Question: I know that virtually anything is possible with CSS, but I'm a bit stumped on how to achieve this layout model.

I'll let the image do most of the talking. Two columns, both fixed width and centered in the browser (to begin with). I'm stumped as to how to make the main column expand fluidly as screen size allows. I can give the main column a min-width as the baseline, but how can it expand fluidly to fill the remaining right hand portion of the browser viewport? All-the-while the layout should stay centered.
I'm the type who likes to experiment until I figure something out, but I'm not sure where to even begin here. Would negative margins, max-width % values, min-width px values, and overflow:hidden be a place to begin?
I guess what I'm asking is, has anyone achieved this layout in the past? Is there a way to achieve it that doesn't seem too "duct-taped" together? Hopefully I'm missing something obvious!
Any help, tips, or relevant links are greatly appreciated!
Thanks!
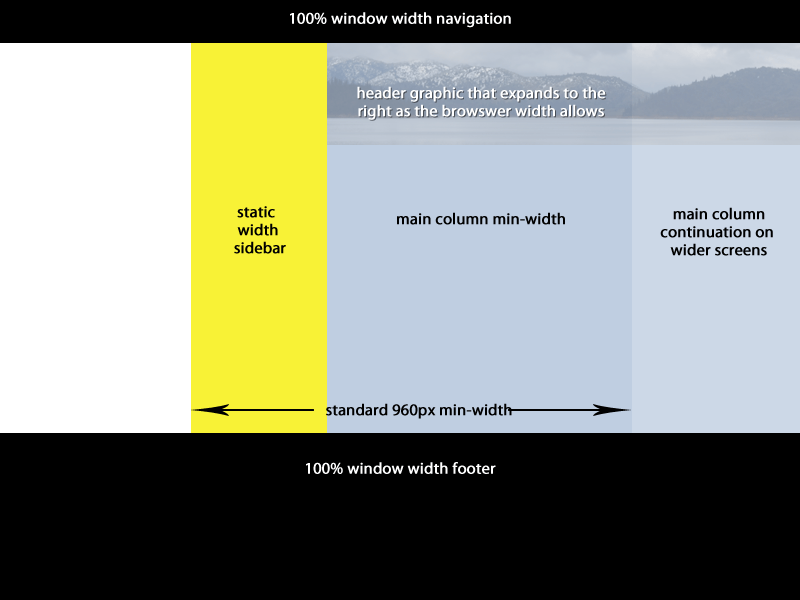
Answer: I think this is essentially what you're looking for (scaled down to fit in the fiddle window). The overlay is just there to show where the 50% mark is.
<URL>
'''
<div id="outer">
<div id="inner">
<div id="sidebar">
SIDEBAR
</div>
CONTENT
</div>
</div>
'''
---
'''
#outer{
float:right;
width: 50%;
}
#inner{
margin-left: -480px;
min-width: 960px;
}
#sidebar{
width: 200px; /* your width here */
float: left;
}
'''